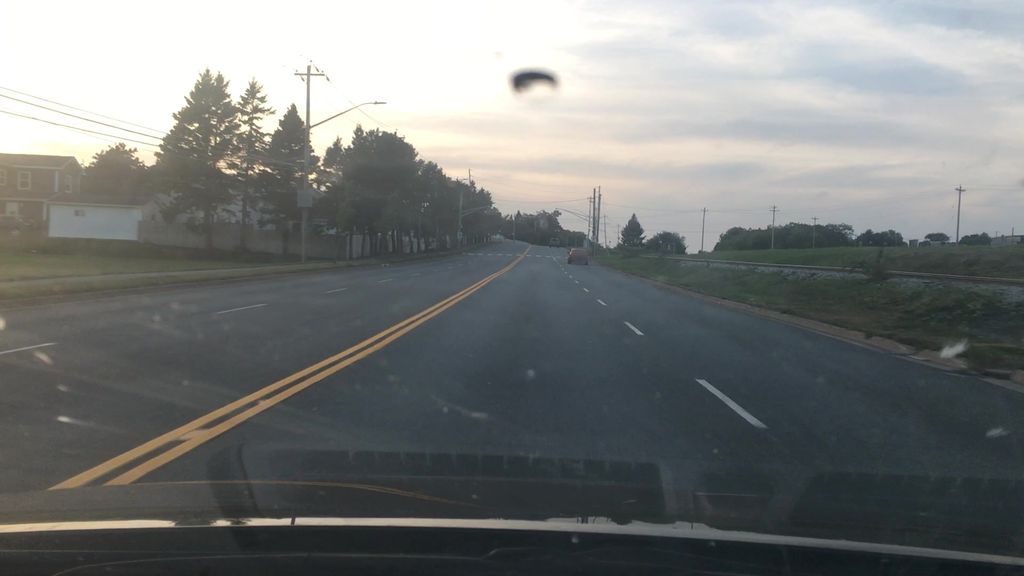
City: halifax